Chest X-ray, AP view. Patient: 47 years old, sex F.
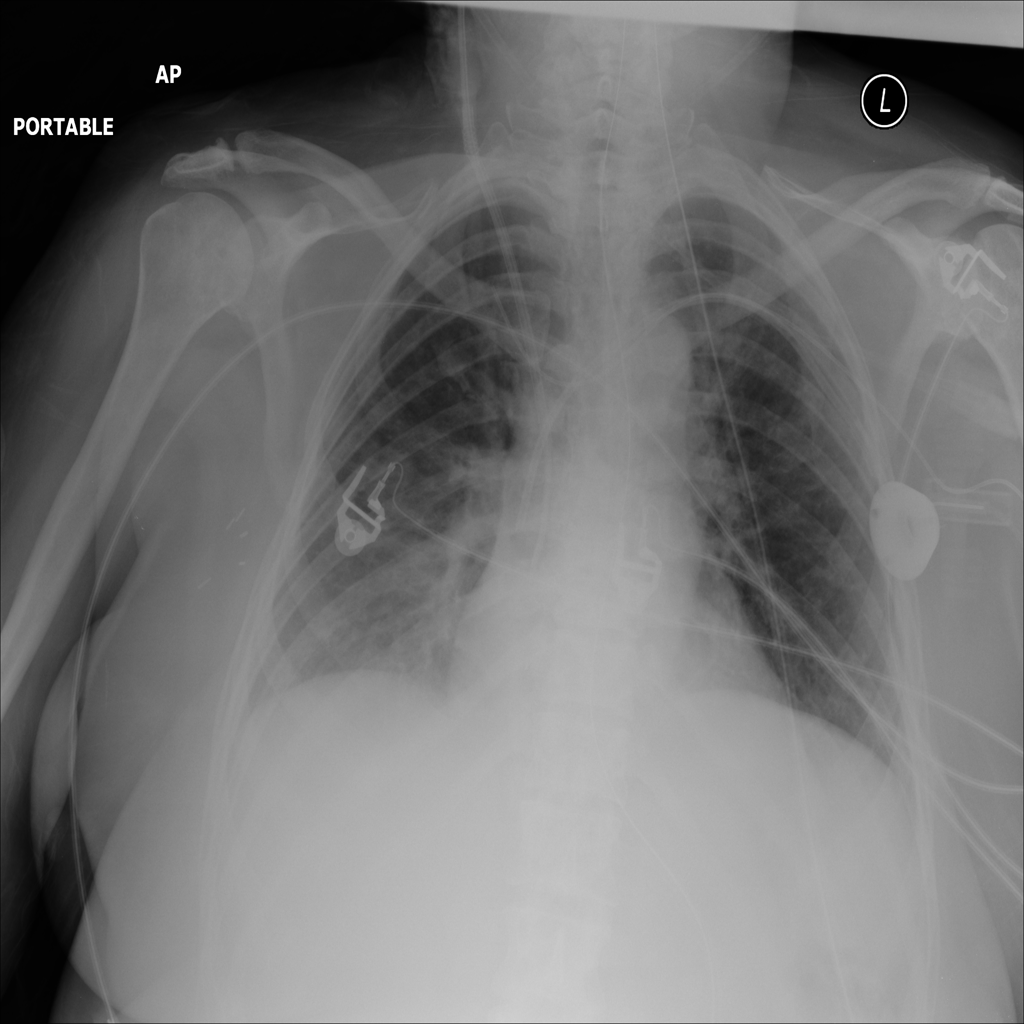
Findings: Infiltration